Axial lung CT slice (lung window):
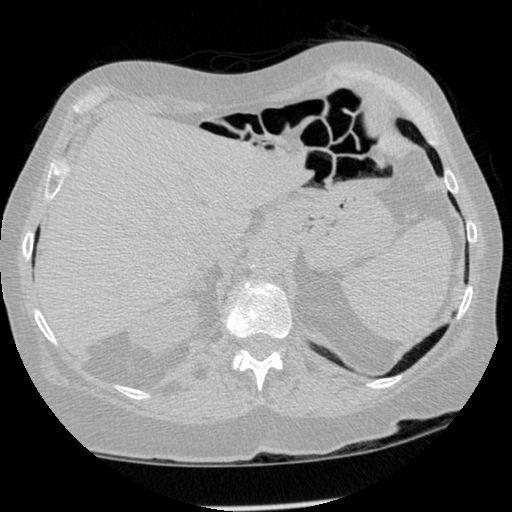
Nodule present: no